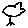
Label: bird